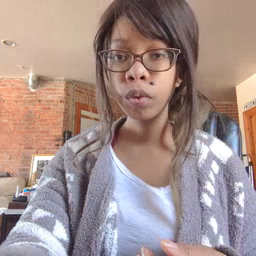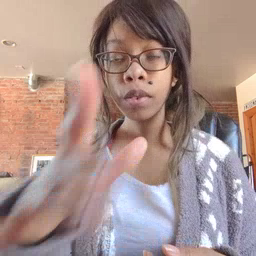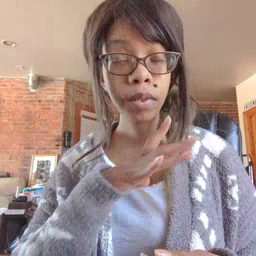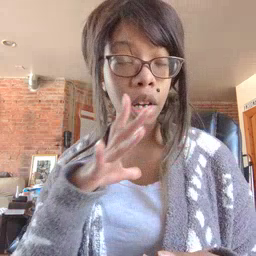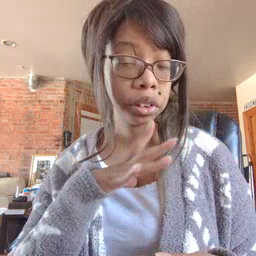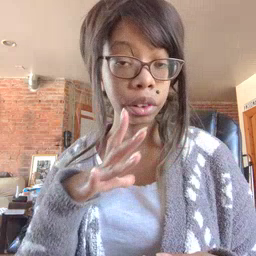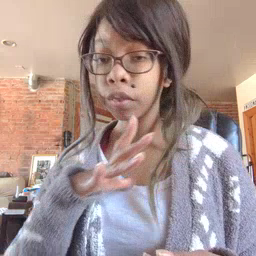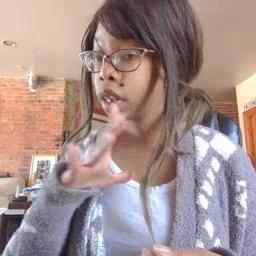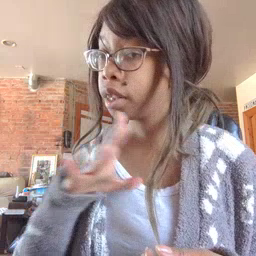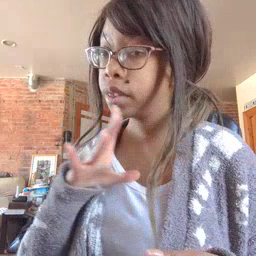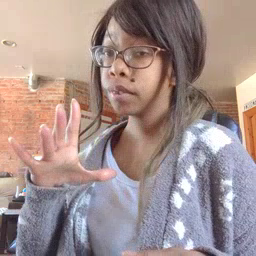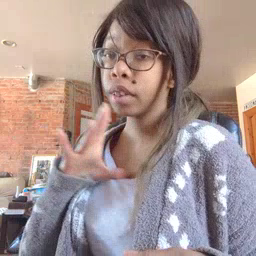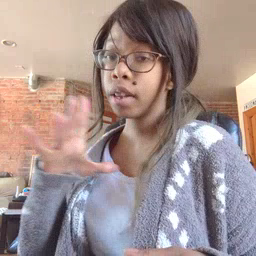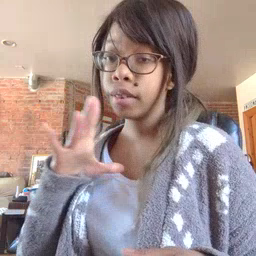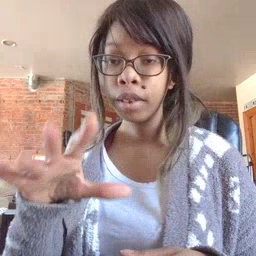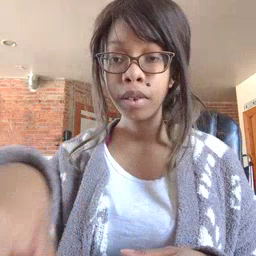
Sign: fine